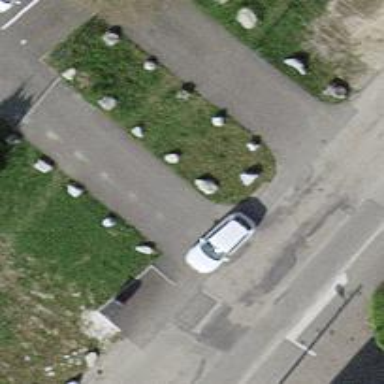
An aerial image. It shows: Block barrier.